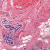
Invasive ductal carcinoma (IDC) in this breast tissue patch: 0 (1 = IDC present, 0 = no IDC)